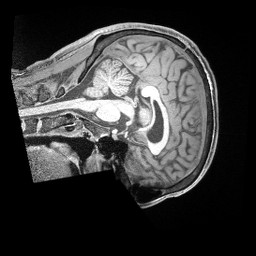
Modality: T1w
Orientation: sagittal
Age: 31
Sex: male
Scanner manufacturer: siemens
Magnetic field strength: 3 T
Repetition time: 2 s
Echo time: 0.00211 s